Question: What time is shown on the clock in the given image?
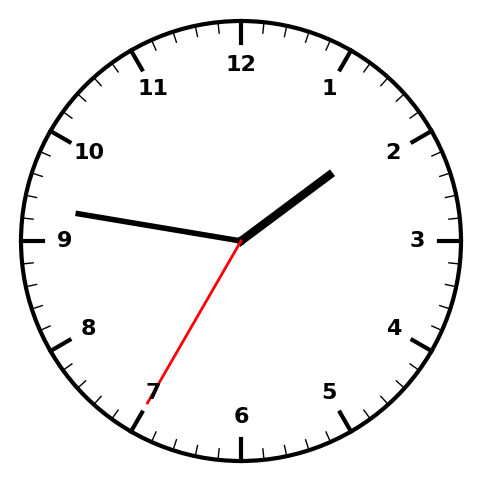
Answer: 01:46:35